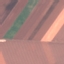
Land use / land cover: AnnualCrop